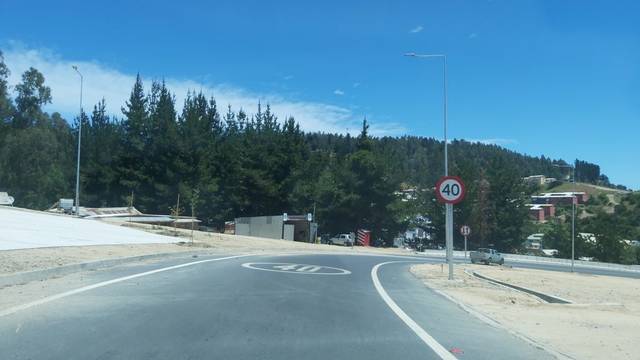
Region: Chile
Coordinates: -35.344, -72.396